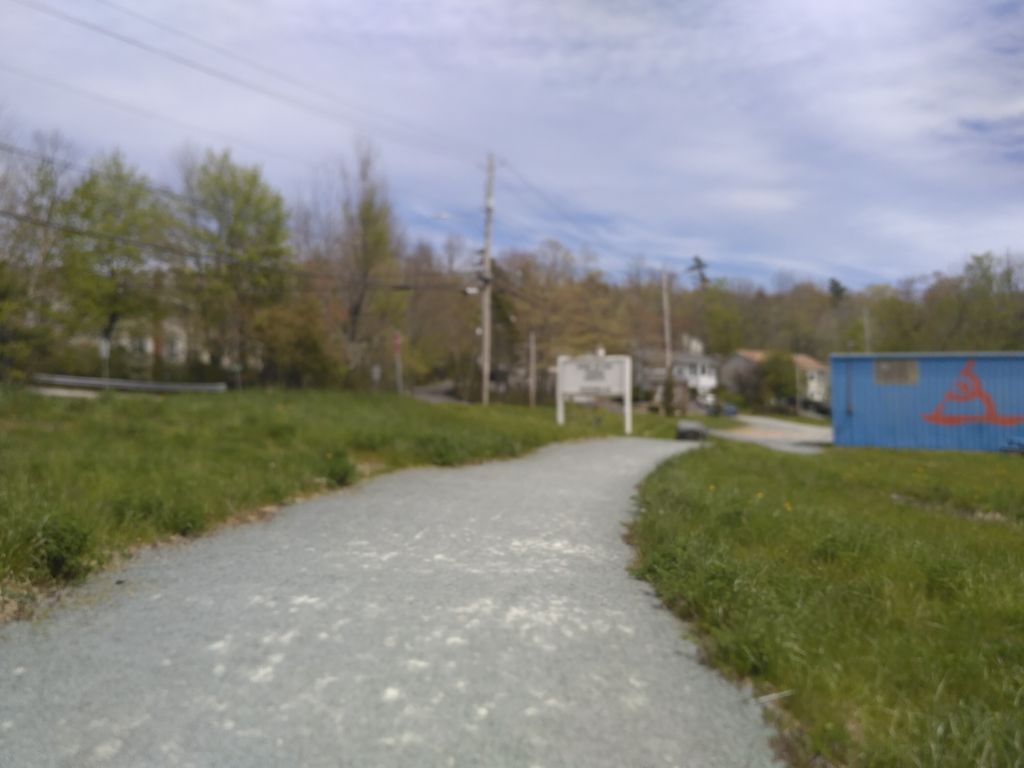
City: halifax